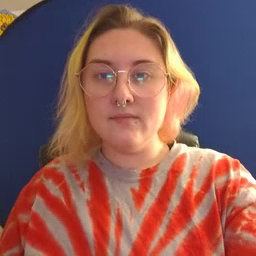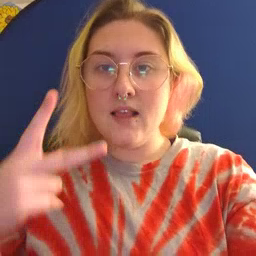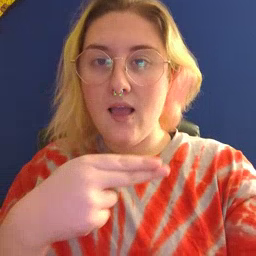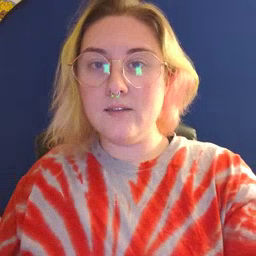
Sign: cut